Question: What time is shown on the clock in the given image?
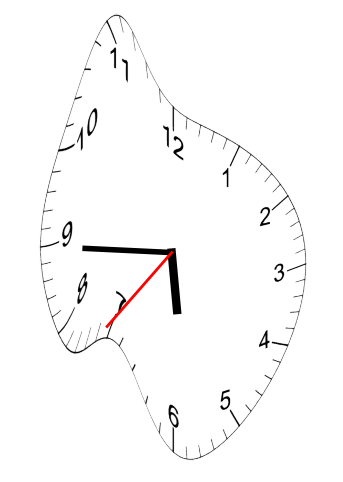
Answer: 05:44:36